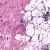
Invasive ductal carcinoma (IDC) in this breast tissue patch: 0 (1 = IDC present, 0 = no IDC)